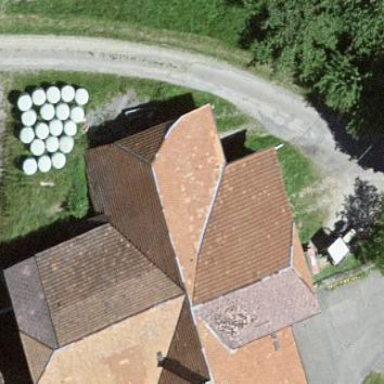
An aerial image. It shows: Farm building.